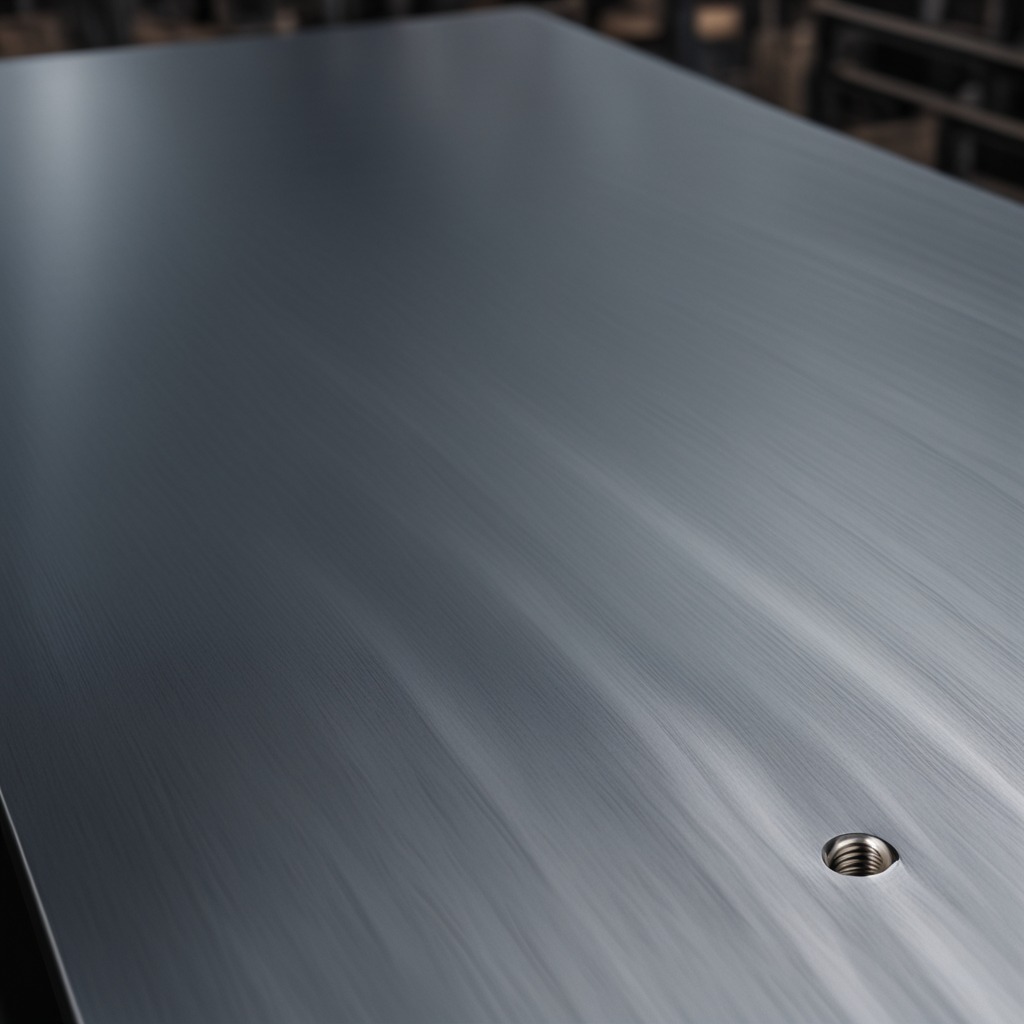
A metal nut is lying on a cold steel table in a mining workshop.